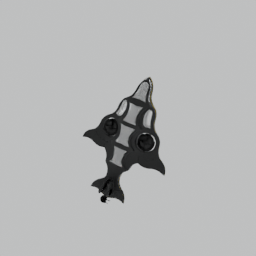
Label: mechanical